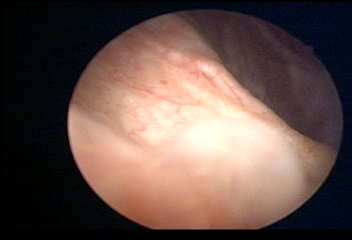
Modality: WLC
Class: Anatomical landmarks
Subclass: UreteralOrifice
Bladder cancer association: No
Annotated structures: Right ureteral orifice